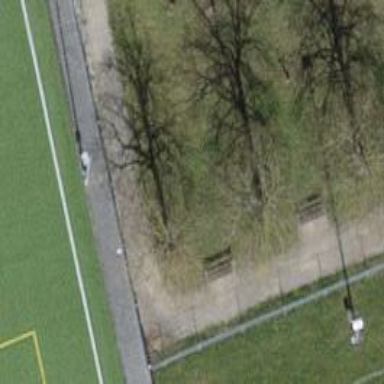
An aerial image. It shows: Bench for seating.